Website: apple-inc
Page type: customer-info-address
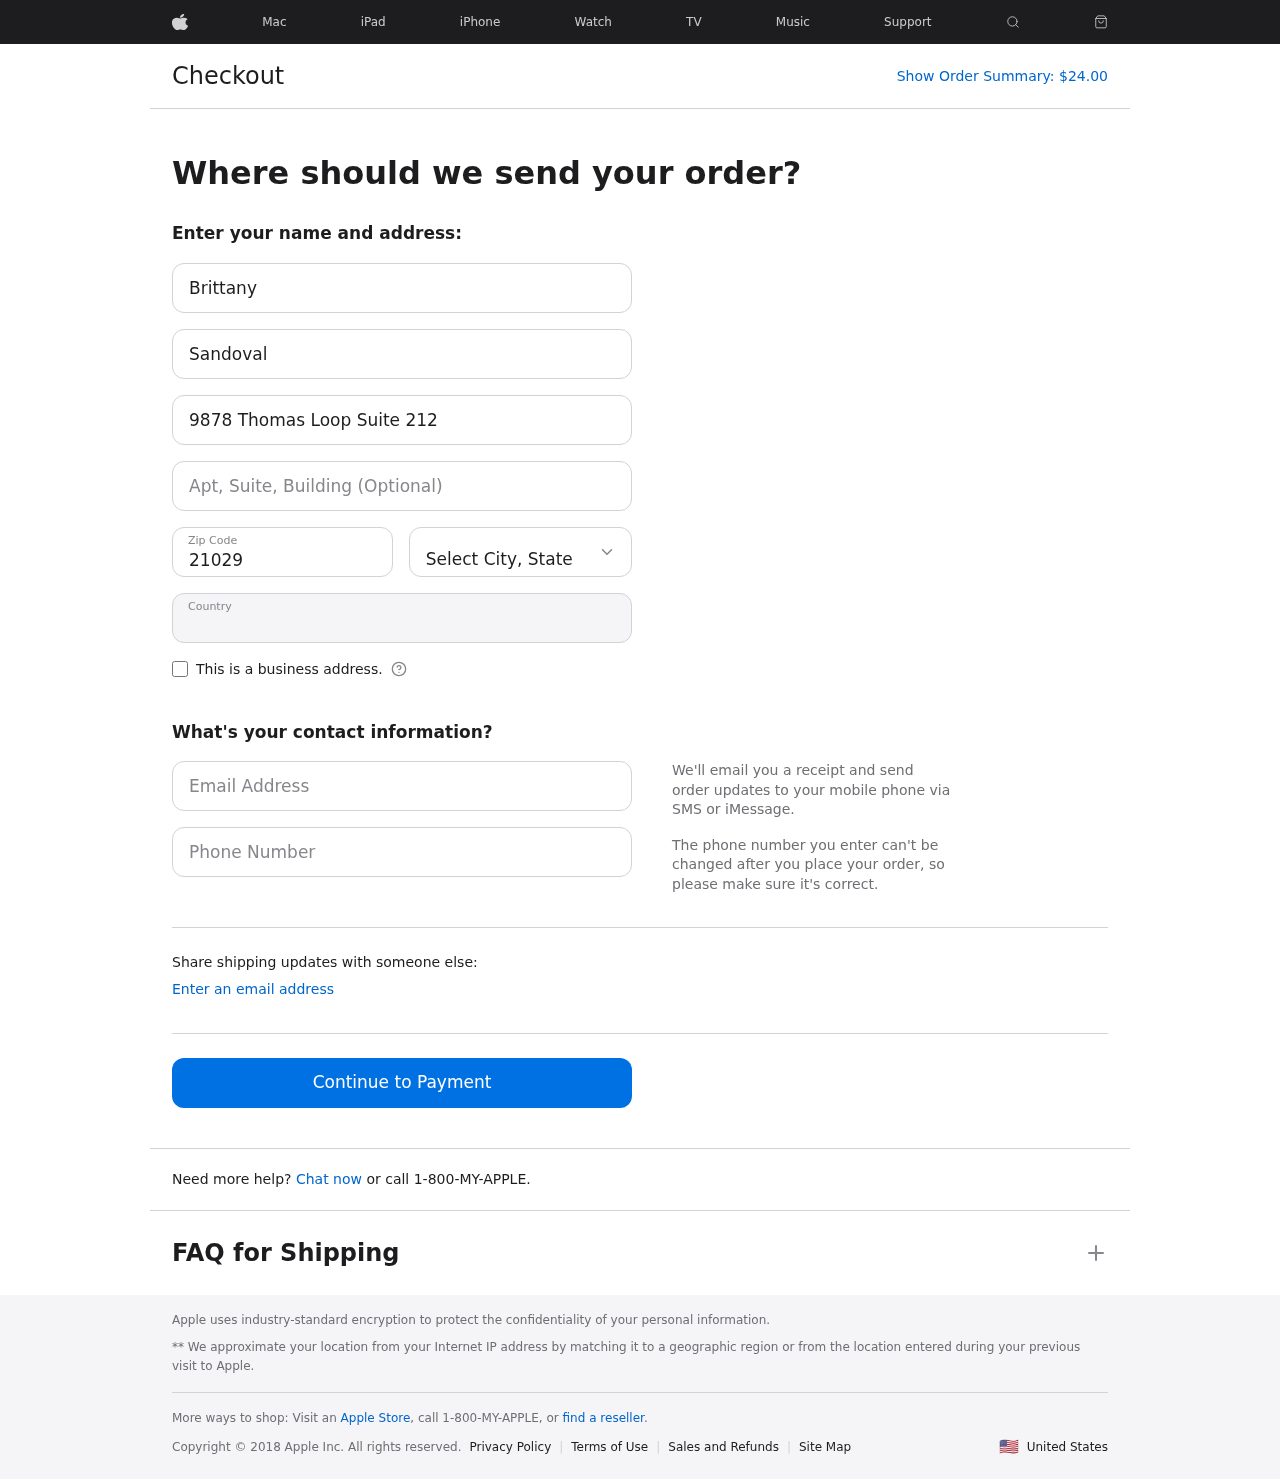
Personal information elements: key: PII_CITY_STATE
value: Mcdanielport, ME
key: PII_COUNTRY
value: United States
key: PII_EMAIL
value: brittany_sandoval@gmail.com
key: PII_FIRSTNAME
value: Brittany
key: PII_LASTNAME
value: Sandoval
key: PII_PHONE
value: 8055136637
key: PII_POSTCODE
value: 21029
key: PII_STREET
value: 9878 Thomas Loop Suite 212
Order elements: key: ORDER_TOTAL
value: $24.00